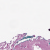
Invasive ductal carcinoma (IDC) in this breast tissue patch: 0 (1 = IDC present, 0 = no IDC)